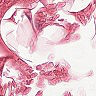
Metastatic tissue present: no